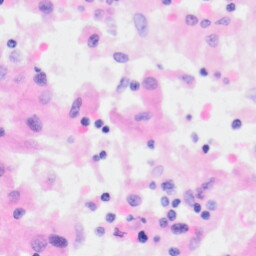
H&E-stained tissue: Kidney